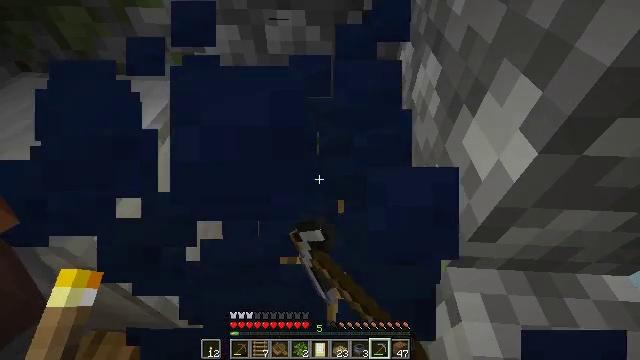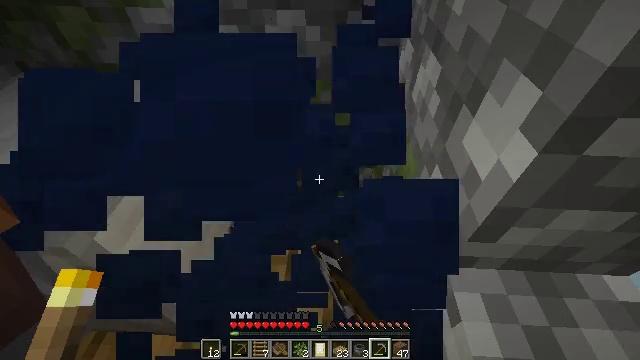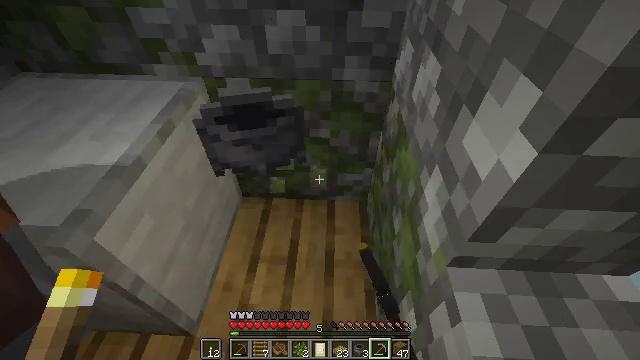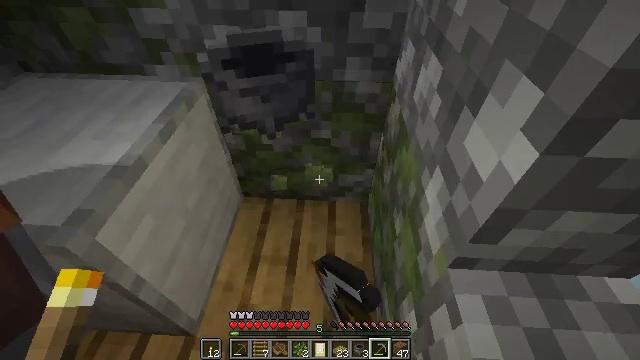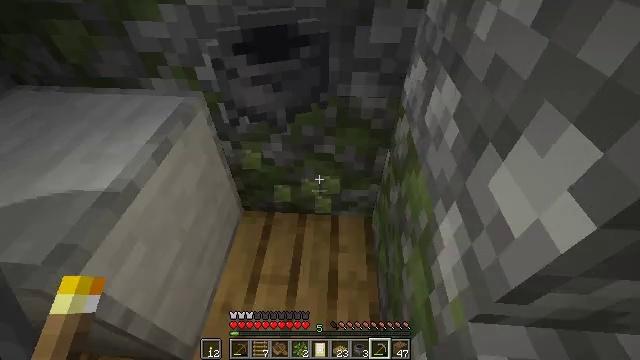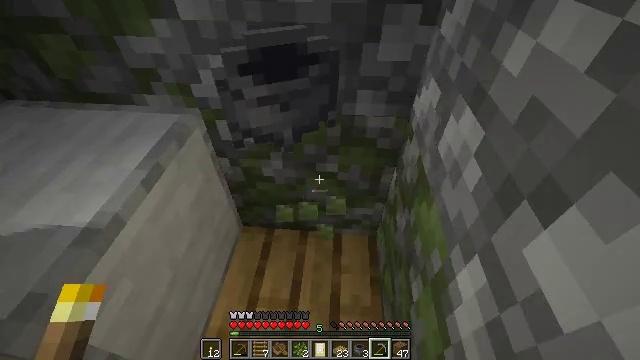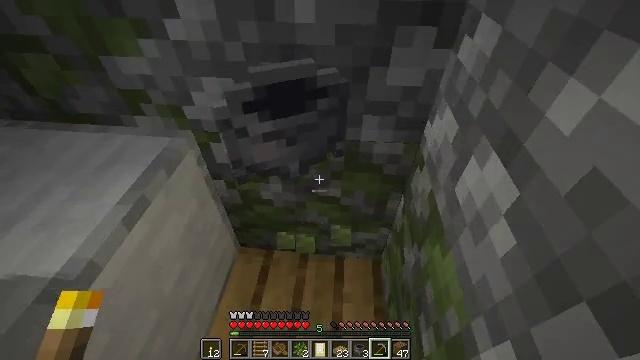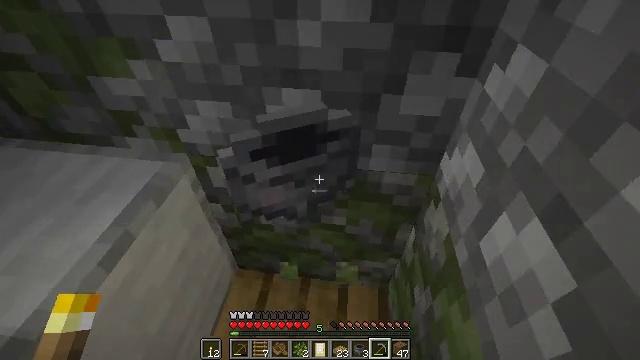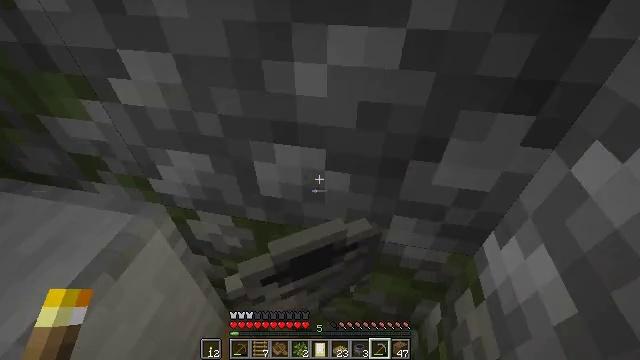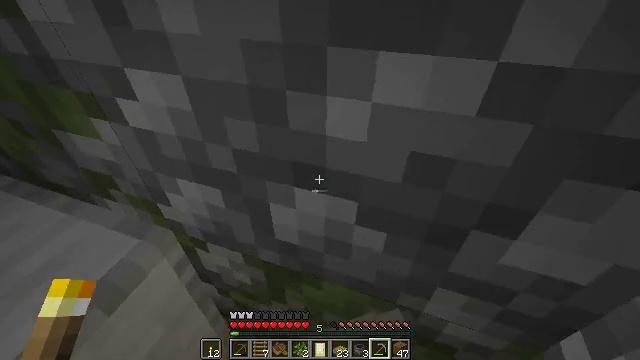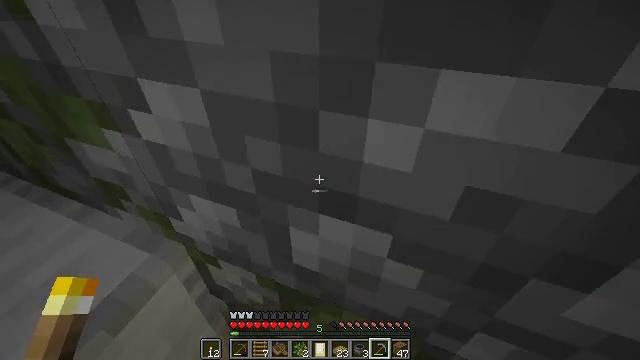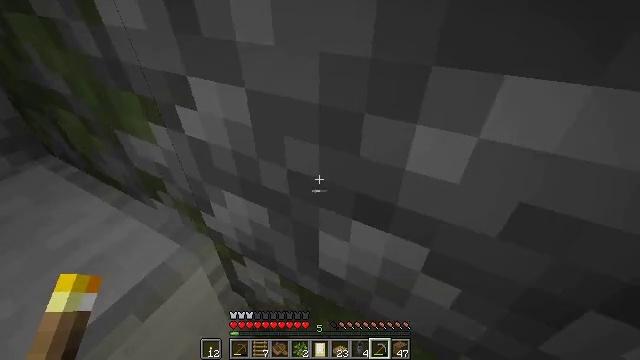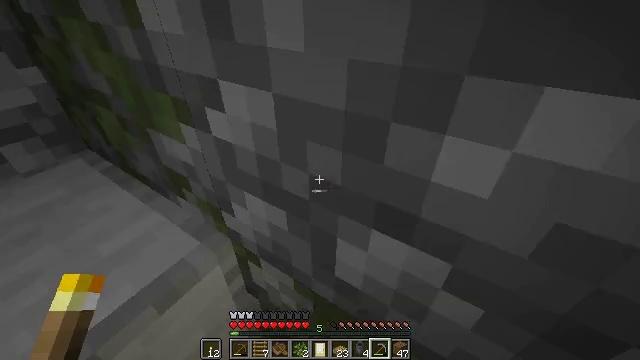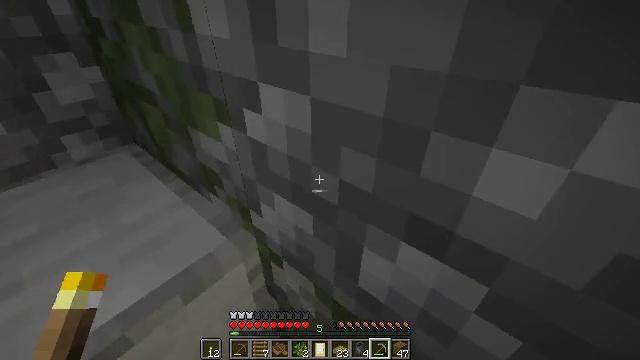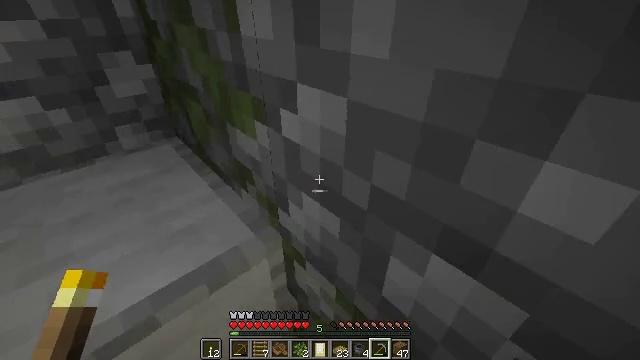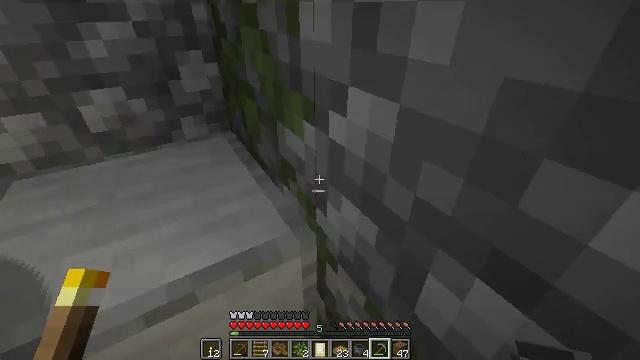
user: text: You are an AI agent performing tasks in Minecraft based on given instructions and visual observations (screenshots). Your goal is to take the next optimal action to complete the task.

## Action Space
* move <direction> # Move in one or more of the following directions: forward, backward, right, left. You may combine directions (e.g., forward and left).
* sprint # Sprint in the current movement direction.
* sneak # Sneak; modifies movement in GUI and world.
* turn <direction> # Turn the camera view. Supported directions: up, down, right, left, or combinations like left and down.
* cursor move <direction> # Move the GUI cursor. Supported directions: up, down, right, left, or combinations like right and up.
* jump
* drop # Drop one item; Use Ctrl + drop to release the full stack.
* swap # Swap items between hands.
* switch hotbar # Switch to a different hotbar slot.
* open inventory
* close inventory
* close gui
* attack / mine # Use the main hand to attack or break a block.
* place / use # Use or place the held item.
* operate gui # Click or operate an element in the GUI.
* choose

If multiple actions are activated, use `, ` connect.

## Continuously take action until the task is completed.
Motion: motion action
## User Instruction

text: Get smooth stone for building.
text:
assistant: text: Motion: attack / mine
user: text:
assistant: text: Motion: attack / mine
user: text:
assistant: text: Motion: attack / mine
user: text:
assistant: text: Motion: move forward
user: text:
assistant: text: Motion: move forward
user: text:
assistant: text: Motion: move forward
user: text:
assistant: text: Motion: move forward, turn left and up
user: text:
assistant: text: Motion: move forward, turn left and up
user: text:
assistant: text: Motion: move forward, turn left and up
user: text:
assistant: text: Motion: turn left
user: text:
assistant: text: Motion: turn left and up
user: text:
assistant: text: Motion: turn left and up
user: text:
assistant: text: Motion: turn left and up
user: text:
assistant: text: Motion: turn left
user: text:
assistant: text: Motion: turn left
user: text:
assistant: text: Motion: turn left
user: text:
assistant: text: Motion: turn left
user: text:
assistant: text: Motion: turn left
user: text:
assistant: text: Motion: turn left
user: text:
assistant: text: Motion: turn left
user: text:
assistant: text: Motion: no_op
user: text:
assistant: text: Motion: no_op
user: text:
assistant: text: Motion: turn right
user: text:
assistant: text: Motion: turn right and down
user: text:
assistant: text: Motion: turn right
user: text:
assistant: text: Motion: turn right and down
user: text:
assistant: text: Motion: no_op
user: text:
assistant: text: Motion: no_op
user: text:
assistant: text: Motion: attack / mine
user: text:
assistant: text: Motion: attack / mine